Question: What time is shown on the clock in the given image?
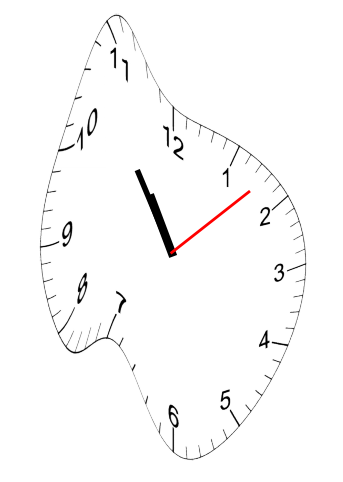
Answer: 10:54:08